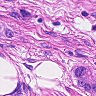
Metastatic tissue present: yes